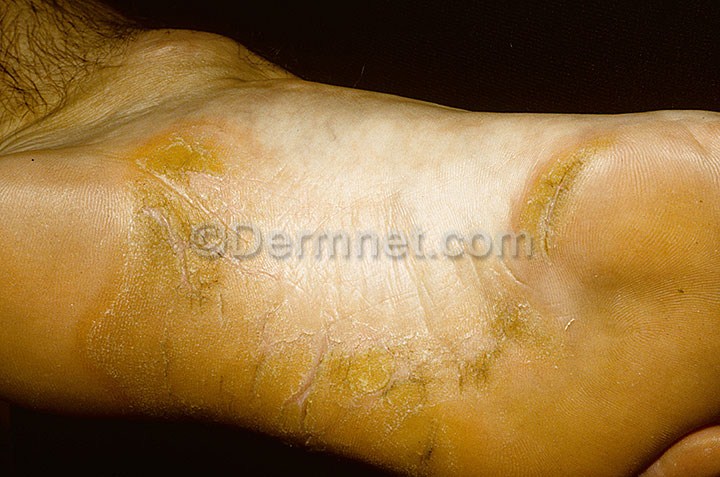
Disease: Eczema Photos